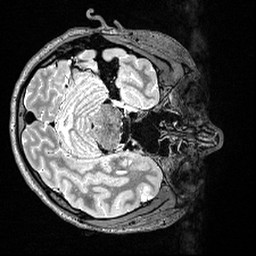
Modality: T2w
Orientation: axial
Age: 33
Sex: female